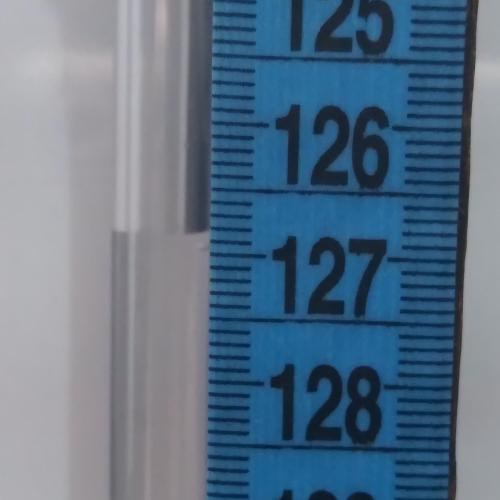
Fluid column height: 126.8 cm